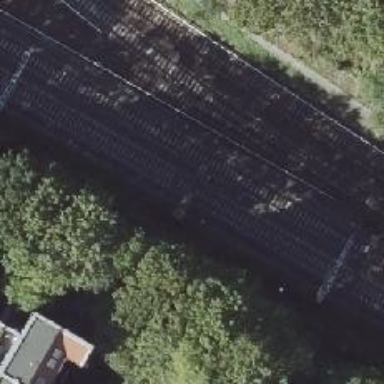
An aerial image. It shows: Railway signal.